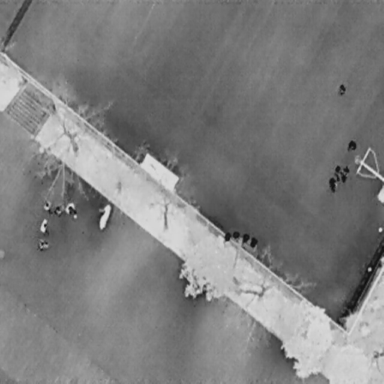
There are ten People in the infrared image.